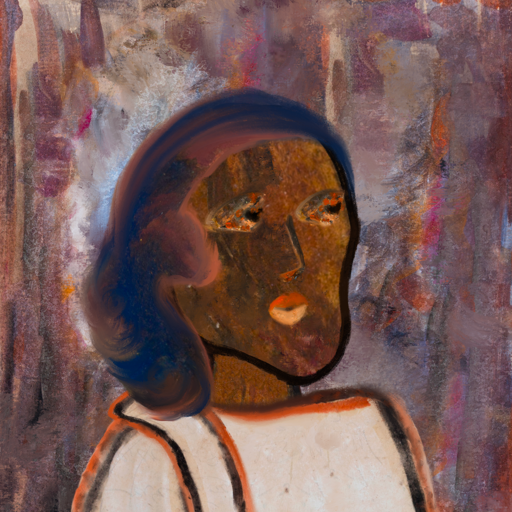
Background: Hypocrite, Head And Neck Side: Mosgoul, Face Side: Gypsy_Queen, Bust: Roy_Bahadur, Hair Side: Mother_And_Son_Son, Head Accessory: Blank, Second Necklace: Blank, Necklace: Blank, Baby: Blank